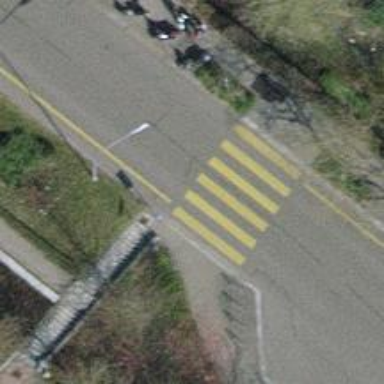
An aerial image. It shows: Uncontrolled zebra crossing on the road.